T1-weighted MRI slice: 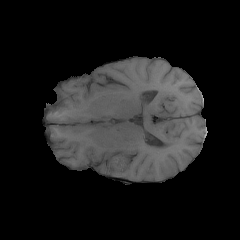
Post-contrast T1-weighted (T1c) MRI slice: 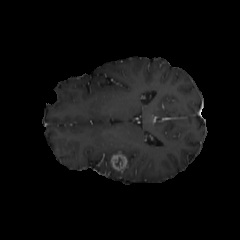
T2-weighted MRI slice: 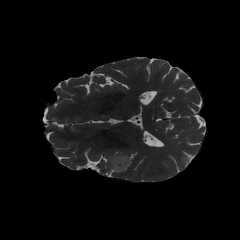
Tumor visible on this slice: yes